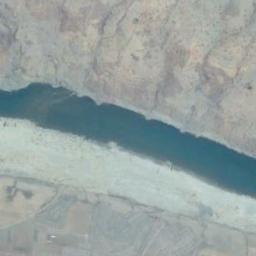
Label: river